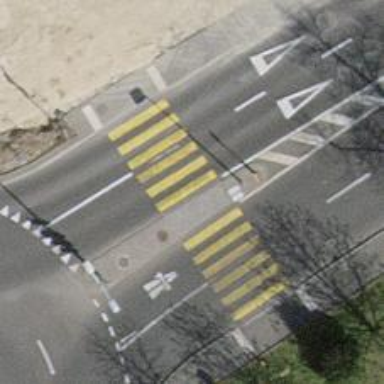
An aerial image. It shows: Zebra crossing with central island.